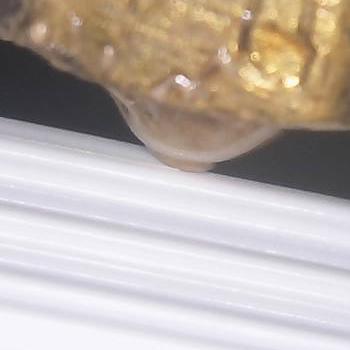
Flow rate: 200%